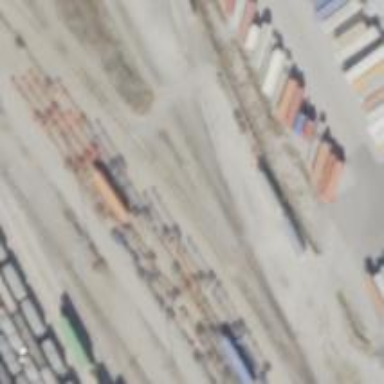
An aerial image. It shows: Railway yard.